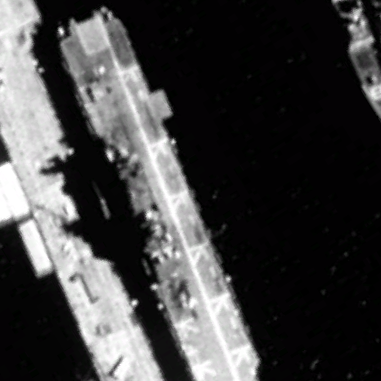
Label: assault